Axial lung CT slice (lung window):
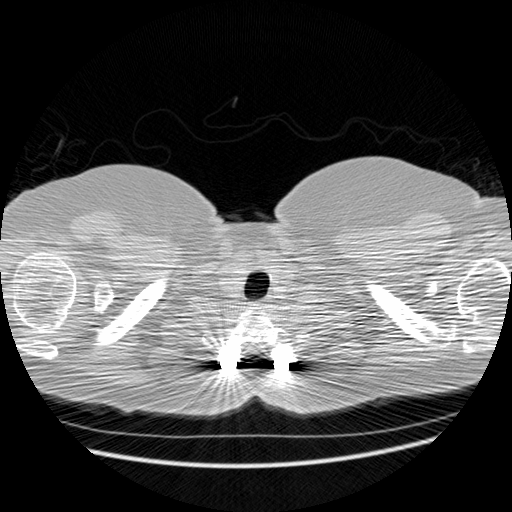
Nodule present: no